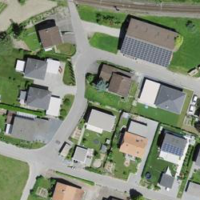
EUNIS habitat code: 55
Species observed at this site:
Achillea millefolium
Salvia pratensis